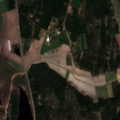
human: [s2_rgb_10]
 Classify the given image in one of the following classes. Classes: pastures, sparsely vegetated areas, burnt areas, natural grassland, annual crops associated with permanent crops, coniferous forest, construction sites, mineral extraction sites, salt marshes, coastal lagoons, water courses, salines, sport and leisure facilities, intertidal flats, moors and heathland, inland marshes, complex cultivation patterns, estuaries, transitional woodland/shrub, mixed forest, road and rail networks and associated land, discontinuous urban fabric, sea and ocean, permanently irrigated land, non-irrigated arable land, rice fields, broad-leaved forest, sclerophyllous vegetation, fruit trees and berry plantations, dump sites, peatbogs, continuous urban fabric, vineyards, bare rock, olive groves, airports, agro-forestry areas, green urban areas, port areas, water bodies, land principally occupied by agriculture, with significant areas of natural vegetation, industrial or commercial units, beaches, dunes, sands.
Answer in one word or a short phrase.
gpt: non-irrigated arable land, land principally occupied by agriculture, with significant areas of natural vegetation, coniferous forest, mixed forest, transitional woodland/shrub, water bodies